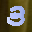
Label: 3